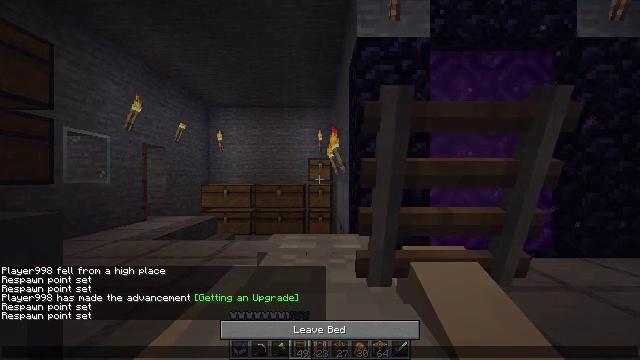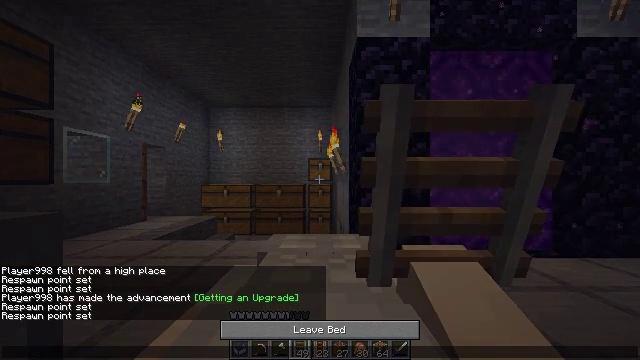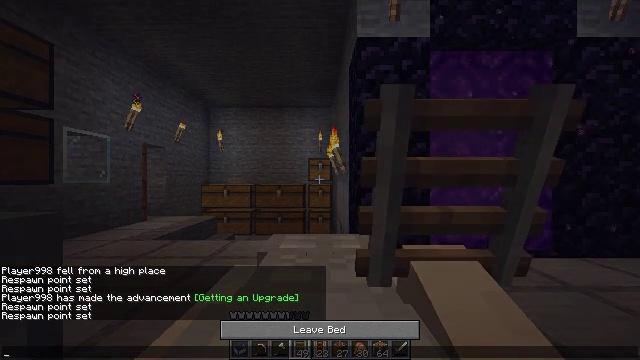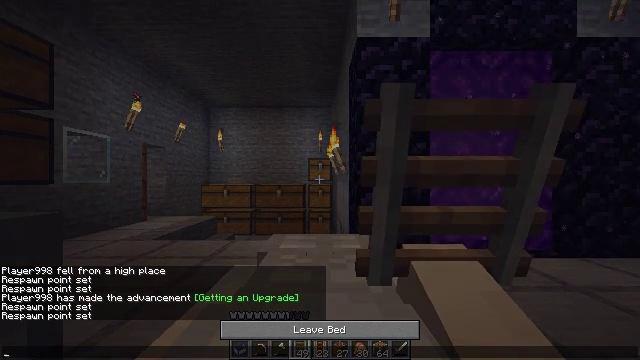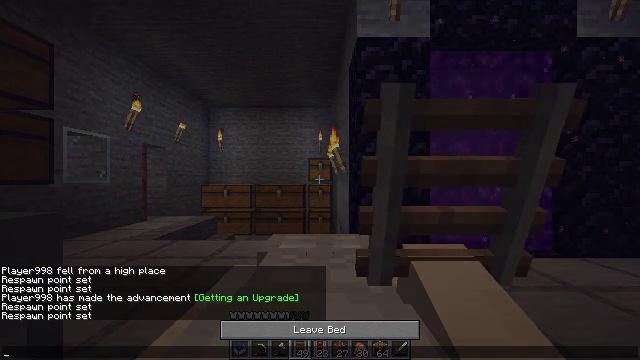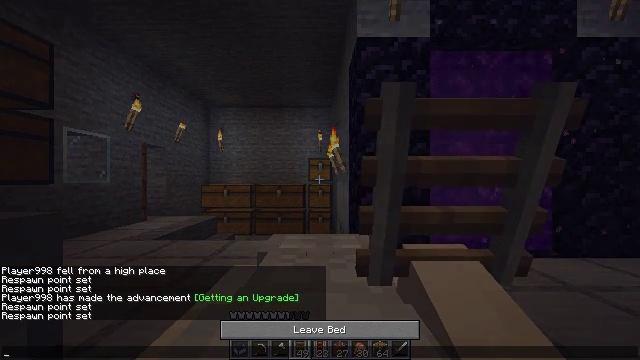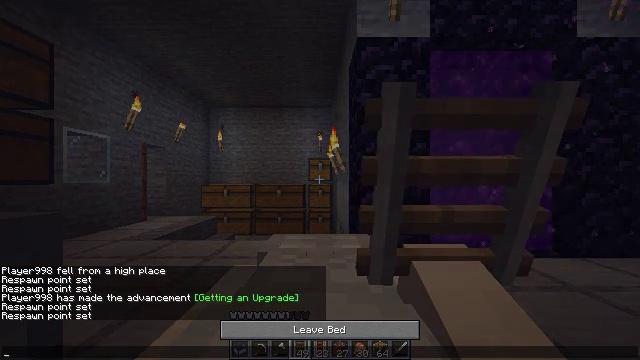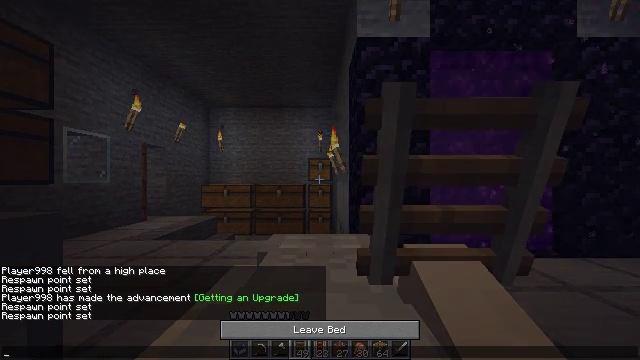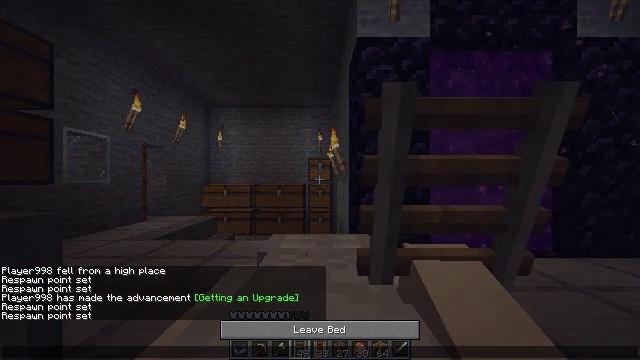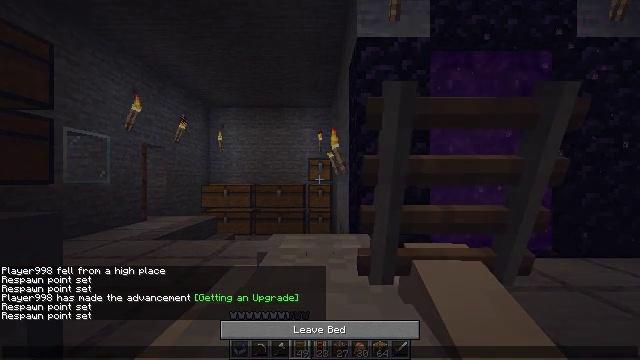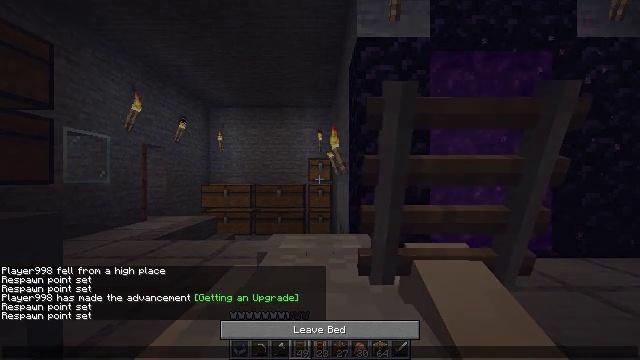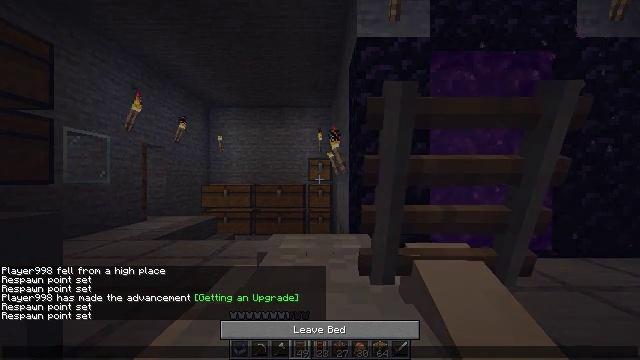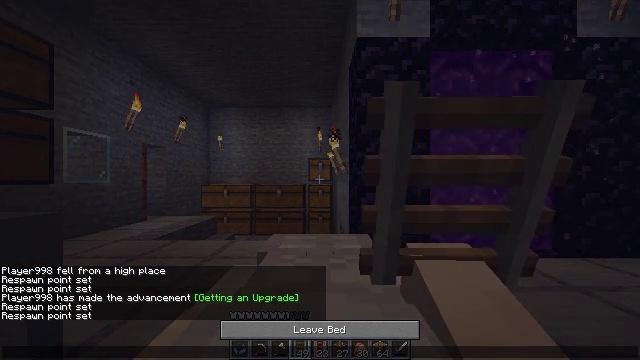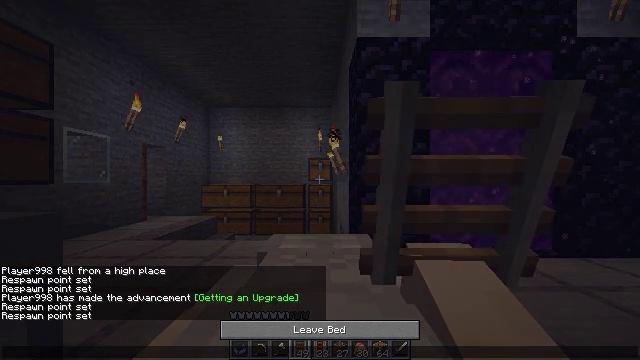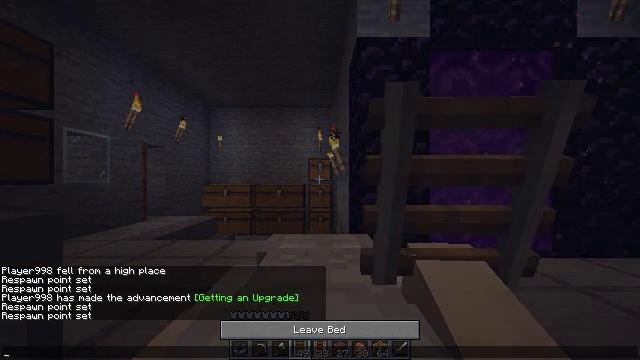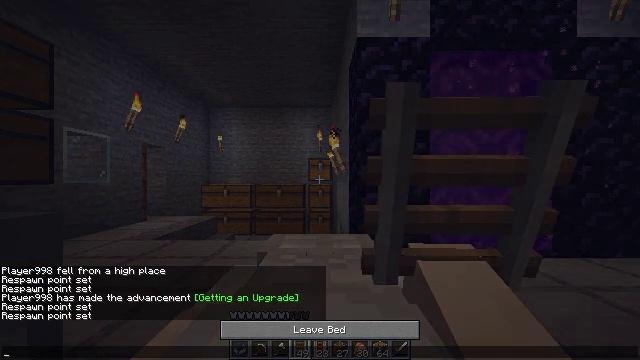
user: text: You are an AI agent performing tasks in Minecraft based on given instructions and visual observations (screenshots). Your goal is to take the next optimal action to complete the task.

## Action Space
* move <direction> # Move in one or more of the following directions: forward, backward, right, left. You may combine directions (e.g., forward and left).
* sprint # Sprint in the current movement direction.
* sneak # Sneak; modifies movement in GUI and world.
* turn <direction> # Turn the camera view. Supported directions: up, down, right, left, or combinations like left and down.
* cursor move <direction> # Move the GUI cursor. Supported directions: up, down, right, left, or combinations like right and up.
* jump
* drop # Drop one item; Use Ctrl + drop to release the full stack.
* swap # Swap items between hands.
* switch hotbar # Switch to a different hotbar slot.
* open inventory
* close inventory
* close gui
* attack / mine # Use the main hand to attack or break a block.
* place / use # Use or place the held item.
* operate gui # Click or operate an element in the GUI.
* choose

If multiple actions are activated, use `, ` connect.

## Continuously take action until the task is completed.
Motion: motion action
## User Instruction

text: Attack the smooth stone block to break it.
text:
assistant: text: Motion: no_op
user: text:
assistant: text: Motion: no_op
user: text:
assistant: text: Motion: no_op
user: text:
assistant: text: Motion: no_op
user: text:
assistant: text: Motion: no_op
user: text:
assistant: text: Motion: no_op
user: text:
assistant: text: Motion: no_op
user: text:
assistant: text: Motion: no_op
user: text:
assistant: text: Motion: no_op
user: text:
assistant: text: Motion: no_op
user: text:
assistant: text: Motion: no_op
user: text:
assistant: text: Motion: no_op
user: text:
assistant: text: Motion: no_op
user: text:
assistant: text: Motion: no_op
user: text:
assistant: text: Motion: no_op
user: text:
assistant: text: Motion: no_op
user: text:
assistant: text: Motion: no_op
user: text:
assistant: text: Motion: no_op
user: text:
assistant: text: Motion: no_op
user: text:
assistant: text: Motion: no_op
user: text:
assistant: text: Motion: no_op
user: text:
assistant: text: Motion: no_op
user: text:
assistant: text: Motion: no_op
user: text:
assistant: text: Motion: no_op
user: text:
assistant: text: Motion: no_op
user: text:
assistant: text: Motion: no_op
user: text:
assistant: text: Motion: no_op
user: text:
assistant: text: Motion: no_op
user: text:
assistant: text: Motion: no_op
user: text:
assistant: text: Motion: no_op